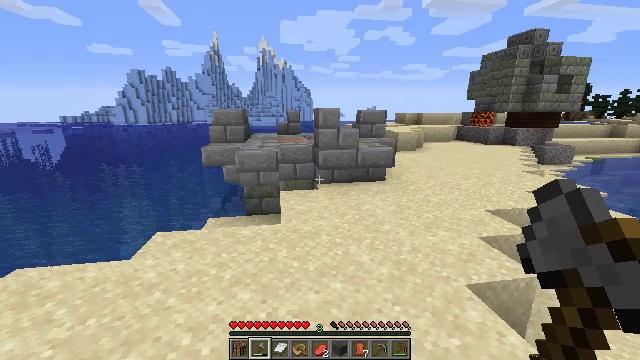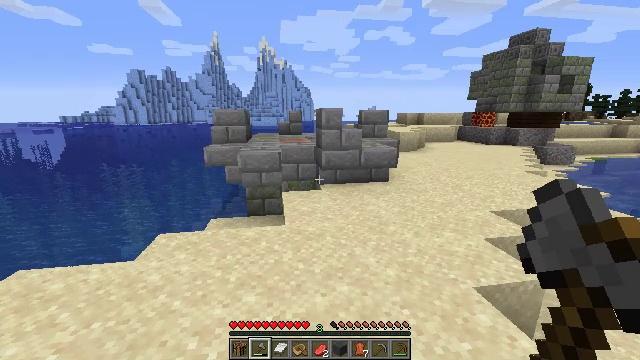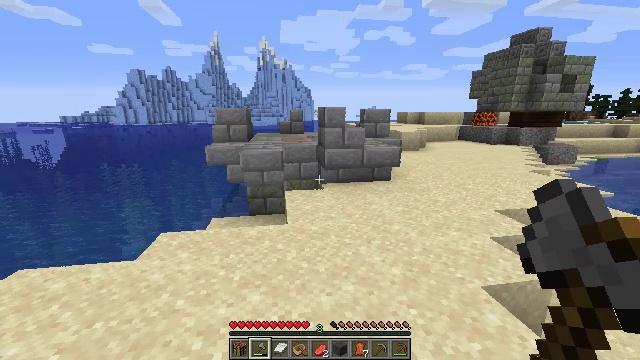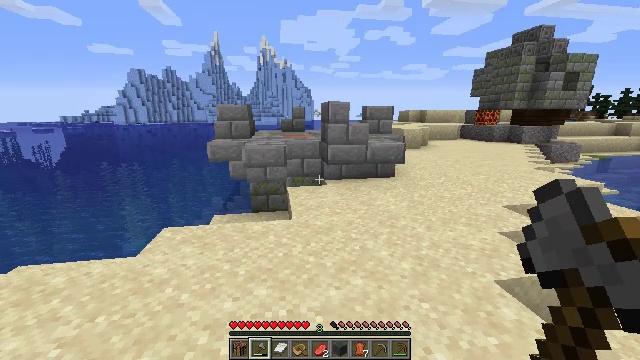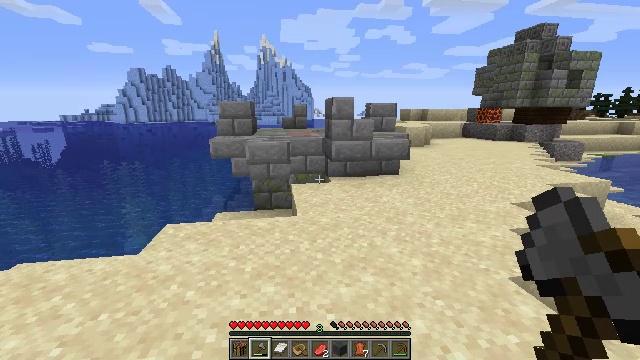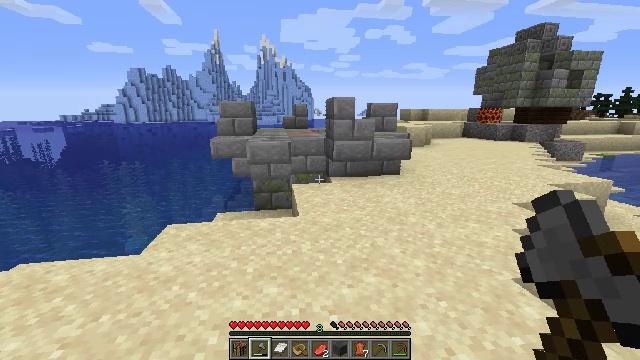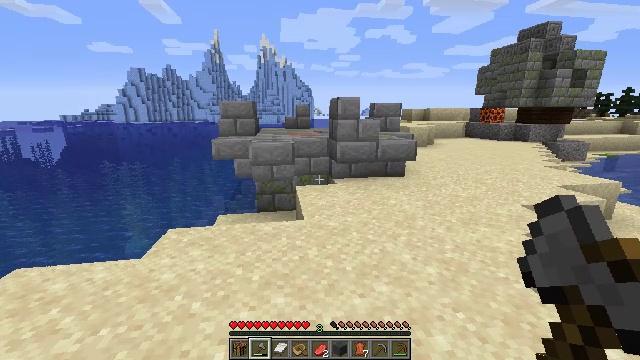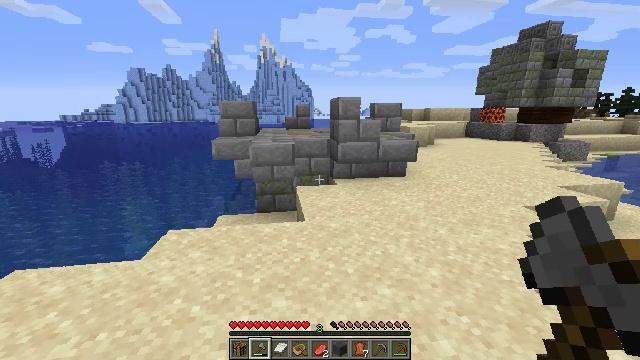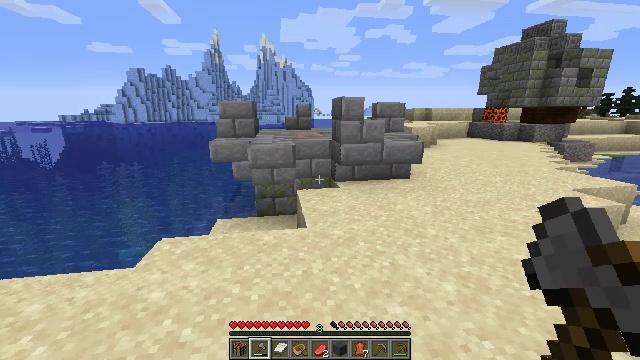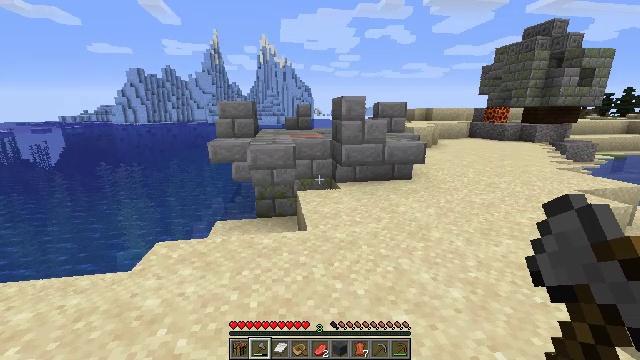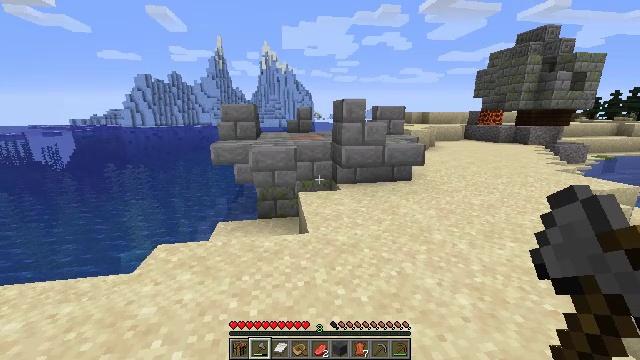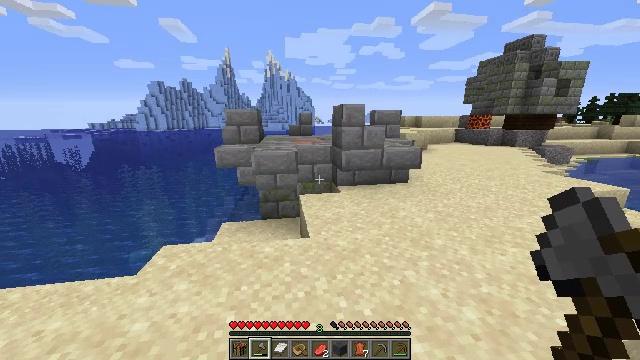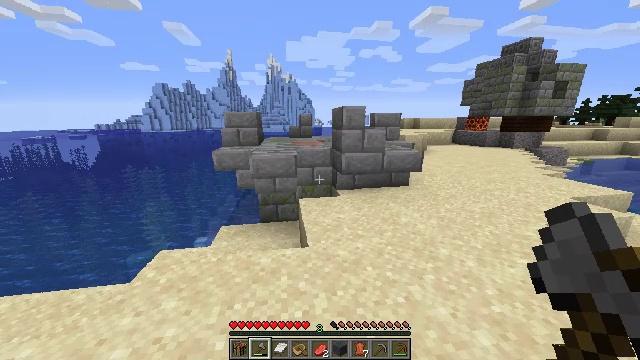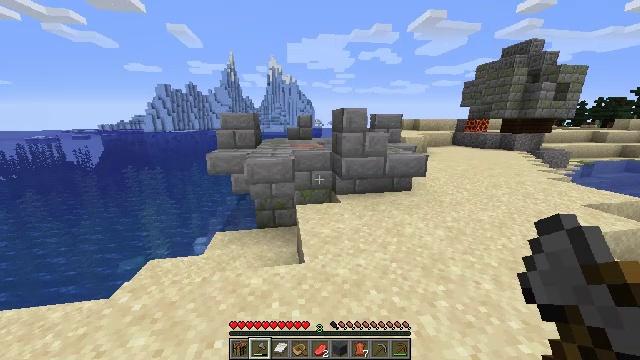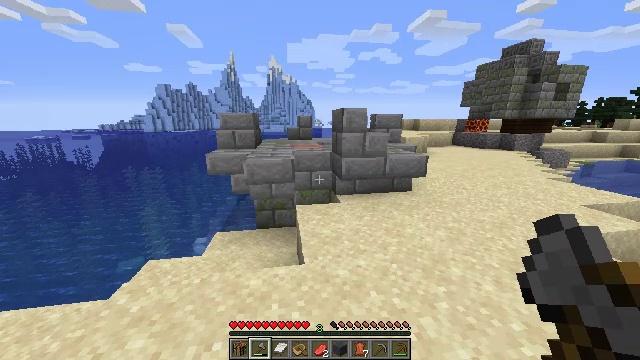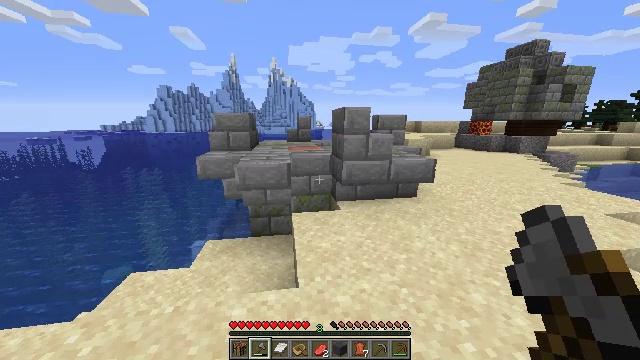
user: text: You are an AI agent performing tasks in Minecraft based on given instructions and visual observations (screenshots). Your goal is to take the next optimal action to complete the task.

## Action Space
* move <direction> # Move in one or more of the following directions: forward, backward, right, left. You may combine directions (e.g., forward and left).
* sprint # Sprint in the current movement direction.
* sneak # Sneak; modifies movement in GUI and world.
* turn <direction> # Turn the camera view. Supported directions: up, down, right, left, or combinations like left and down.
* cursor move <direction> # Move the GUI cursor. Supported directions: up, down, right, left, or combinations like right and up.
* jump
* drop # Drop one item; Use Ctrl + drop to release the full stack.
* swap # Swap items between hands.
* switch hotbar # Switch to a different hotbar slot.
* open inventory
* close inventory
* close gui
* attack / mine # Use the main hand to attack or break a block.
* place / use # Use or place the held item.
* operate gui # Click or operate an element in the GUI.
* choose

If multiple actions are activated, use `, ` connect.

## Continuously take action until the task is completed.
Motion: motion action
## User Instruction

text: Destroy the chiseled stone bricks block.
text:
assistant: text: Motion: move forward and move left, jump
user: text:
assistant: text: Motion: move forward and move left, jump
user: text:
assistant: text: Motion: no_op
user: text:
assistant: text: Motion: no_op
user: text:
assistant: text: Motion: no_op
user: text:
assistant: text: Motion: move forward
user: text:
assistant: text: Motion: move forward
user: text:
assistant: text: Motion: no_op
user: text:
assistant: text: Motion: move forward
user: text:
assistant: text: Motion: move forward
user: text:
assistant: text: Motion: move forward
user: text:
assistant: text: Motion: move forward
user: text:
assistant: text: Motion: move forward
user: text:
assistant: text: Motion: move forward
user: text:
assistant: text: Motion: move forward
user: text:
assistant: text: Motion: move forward, turn left and down
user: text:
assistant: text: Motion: move forward and move right, turn left and down
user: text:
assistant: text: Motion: move forward and move right, turn left and down
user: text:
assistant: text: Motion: move forward
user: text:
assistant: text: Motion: move forward
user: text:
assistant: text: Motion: move forward
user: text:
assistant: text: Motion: move forward
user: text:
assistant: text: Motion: move forward, turn down
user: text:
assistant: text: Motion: move forward, turn down, jump
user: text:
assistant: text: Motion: move forward, turn down, jump
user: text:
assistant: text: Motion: move forward, turn down, jump
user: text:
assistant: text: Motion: move forward, turn right and down, jump
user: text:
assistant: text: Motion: move forward, turn right and down, jump
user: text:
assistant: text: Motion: move forward and move left, turn right and down, jump
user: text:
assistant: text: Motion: move forward and move left, jump